Interaction volume radius: 10 \u00c5
Interaction volume height: 45 \u00c5
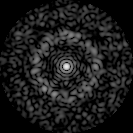
Disorder parameter: 0.8347